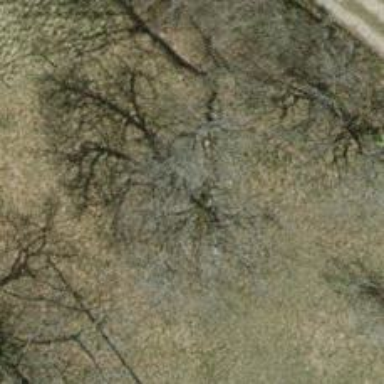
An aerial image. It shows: Broadleaved tree in natural setting.